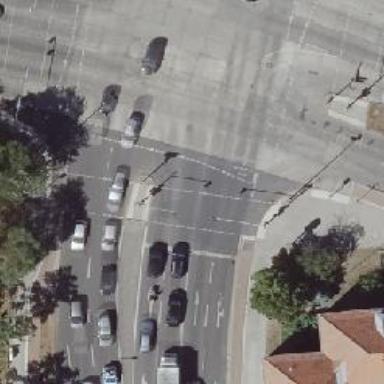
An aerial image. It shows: Asphalt cycleway with crossing controlled by traffic signals.